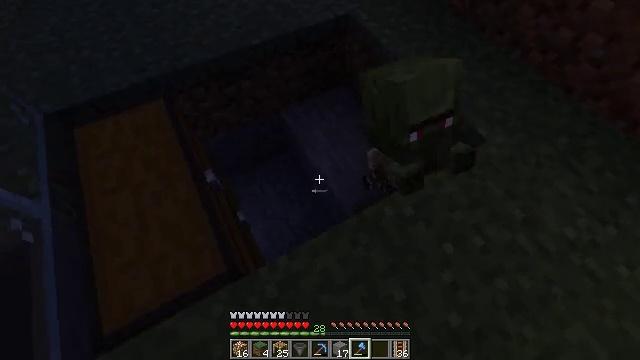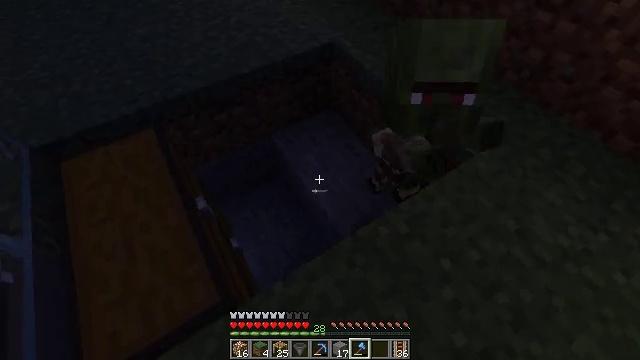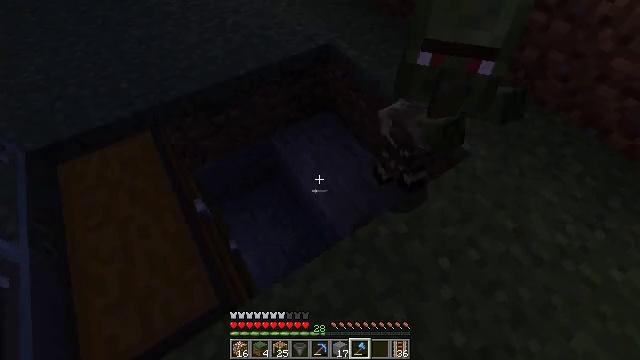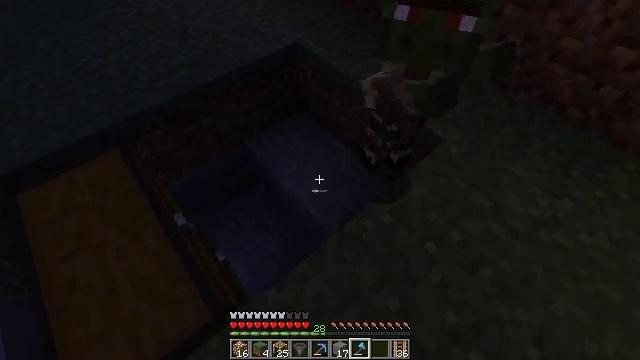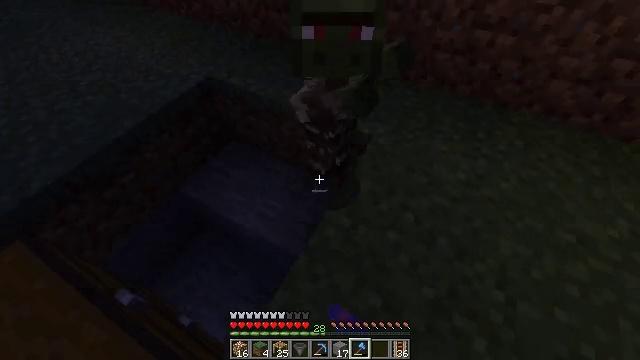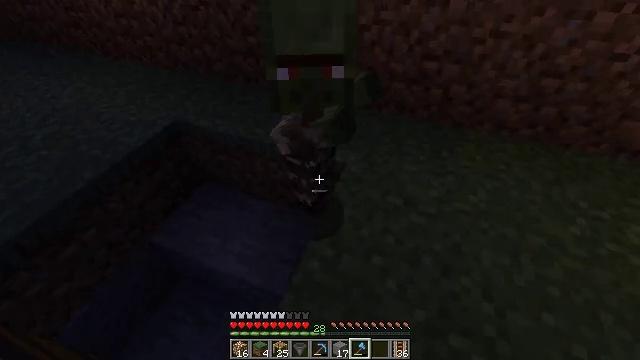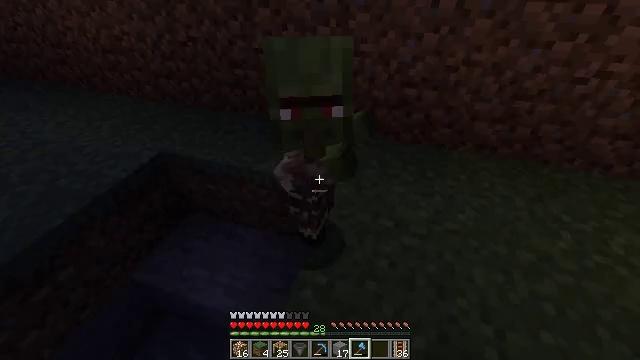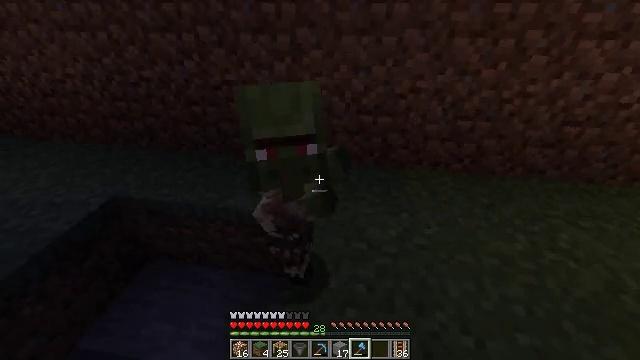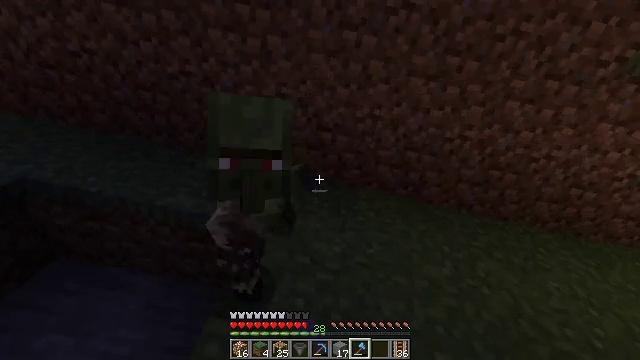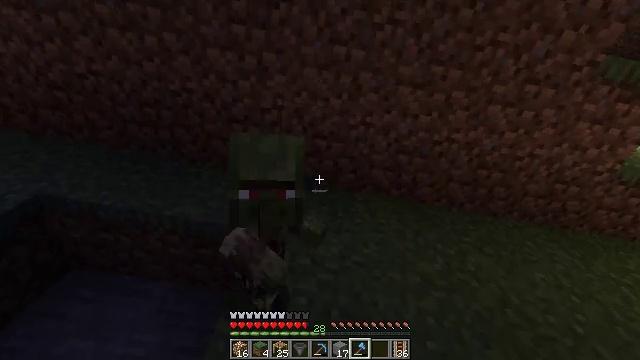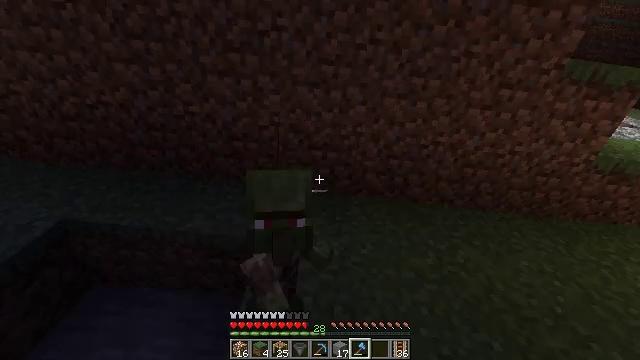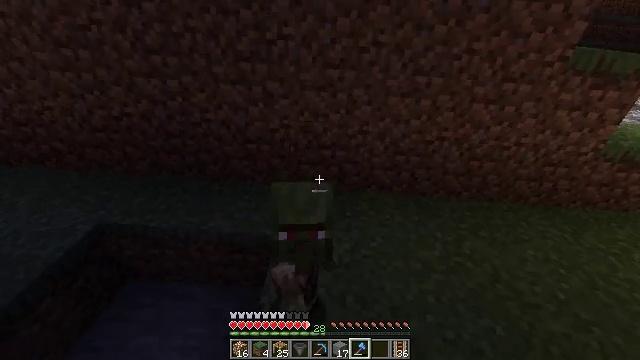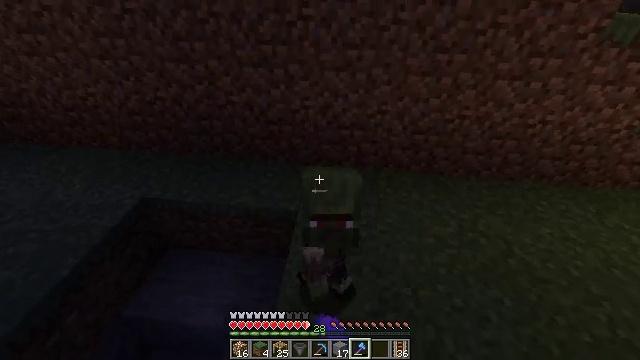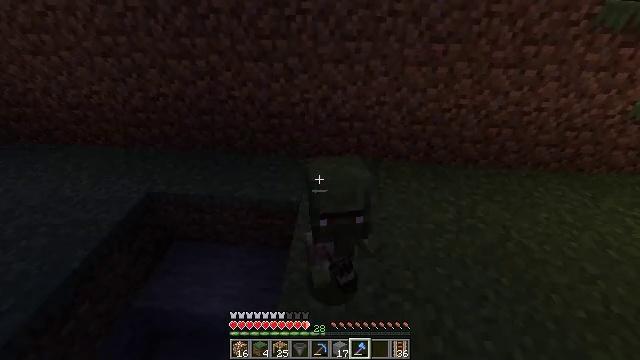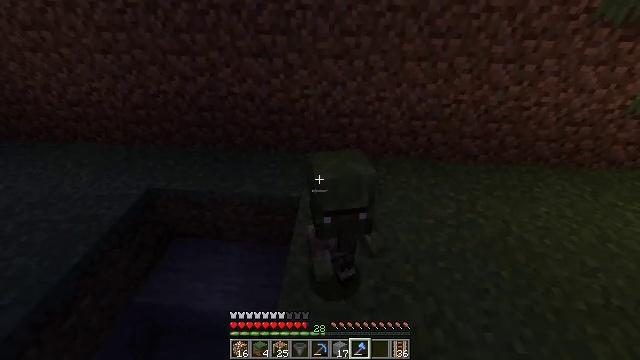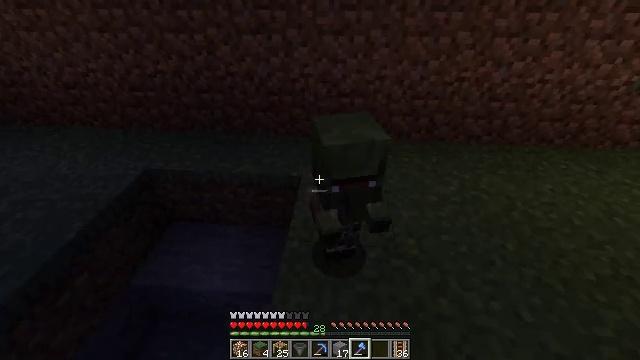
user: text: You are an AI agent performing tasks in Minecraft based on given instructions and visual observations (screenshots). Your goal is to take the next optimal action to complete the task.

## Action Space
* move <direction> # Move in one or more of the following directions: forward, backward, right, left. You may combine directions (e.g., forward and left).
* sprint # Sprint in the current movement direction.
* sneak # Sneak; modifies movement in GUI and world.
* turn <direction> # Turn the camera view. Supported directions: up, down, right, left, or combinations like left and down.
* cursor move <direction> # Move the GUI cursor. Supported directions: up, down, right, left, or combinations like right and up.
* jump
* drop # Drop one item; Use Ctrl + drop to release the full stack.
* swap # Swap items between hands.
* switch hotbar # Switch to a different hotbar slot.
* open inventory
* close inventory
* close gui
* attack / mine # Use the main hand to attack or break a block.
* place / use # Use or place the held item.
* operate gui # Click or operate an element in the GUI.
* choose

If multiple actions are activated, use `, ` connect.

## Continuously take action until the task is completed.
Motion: motion action
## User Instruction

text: Combat the zombie villager.
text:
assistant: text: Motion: turn right and up
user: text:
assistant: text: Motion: no_op
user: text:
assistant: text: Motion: turn right, attack / mine
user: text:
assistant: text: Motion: turn right and up, attack / mine
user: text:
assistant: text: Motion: turn right and up, attack / mine
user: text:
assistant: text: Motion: turn right and up, attack / mine
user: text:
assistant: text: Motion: turn right and up, attack / mine
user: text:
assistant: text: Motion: turn right and up
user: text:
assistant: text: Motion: attack / mine
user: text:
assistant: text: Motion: attack / mine
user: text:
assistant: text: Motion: turn left and down, attack / mine
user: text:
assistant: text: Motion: turn left and down, attack / mine
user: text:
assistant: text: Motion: no_op
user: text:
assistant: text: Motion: no_op
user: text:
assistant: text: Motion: no_op
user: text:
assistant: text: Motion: attack / mine
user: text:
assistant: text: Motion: attack / mine
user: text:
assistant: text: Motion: attack / mine
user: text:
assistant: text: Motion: turn right and up, attack / mine
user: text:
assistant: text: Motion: turn right and up
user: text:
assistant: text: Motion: no_op
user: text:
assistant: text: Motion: no_op
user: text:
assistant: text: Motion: turn up
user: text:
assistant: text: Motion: turn up
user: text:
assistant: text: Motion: attack / mine
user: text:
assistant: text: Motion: attack / mine
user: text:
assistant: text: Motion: attack / mine
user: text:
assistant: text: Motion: attack / mine
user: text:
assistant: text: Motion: turn left
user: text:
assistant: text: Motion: turn left